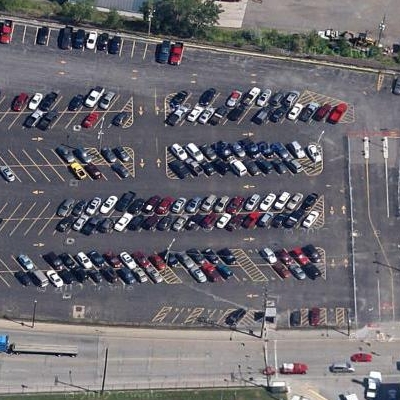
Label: Parking